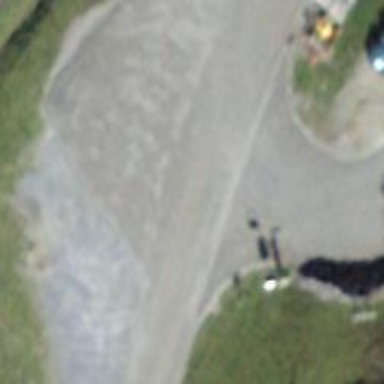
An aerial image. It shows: Bus stop along the road.